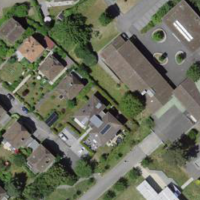
EUNIS habitat code: 55
Species observed at this site:
Acer pseudoplatanus